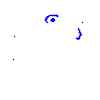
Particle: proton